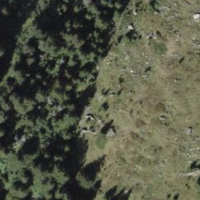
EUNIS habitat code: 32
Species observed at this site:
Turdus torquatus
Lophophanes cristatus